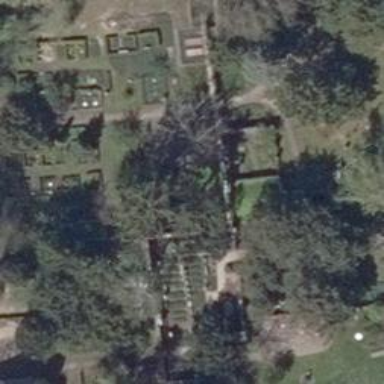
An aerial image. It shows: Historic tomb in cemetery.